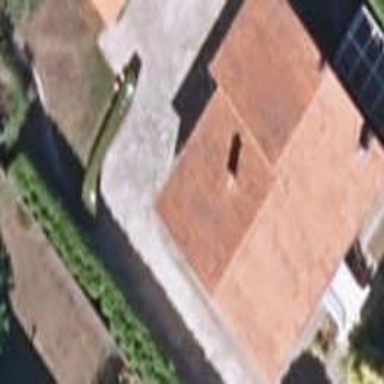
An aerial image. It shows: Simple house.